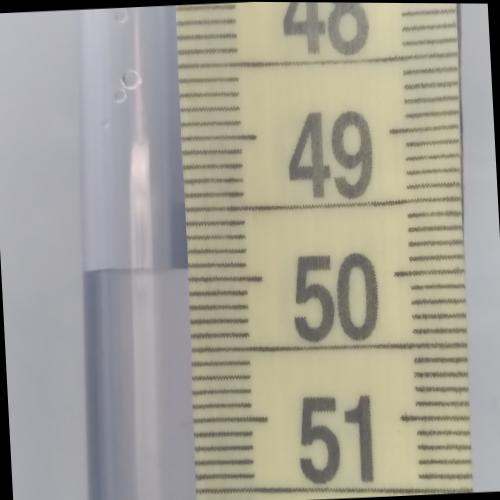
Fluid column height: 49.9 cm